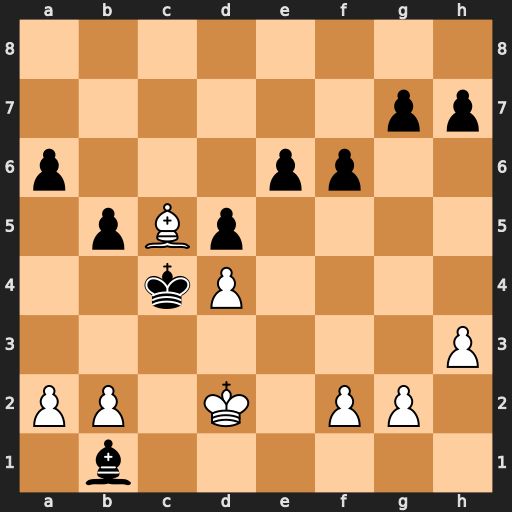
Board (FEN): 8/6pp/p3pp2/1pBp4/2kP4/7P/PP1K1PP1/1b6
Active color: w
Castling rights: -
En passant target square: -
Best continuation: b3#